Question: My Requirement is i need to display my ListBox with Some Images in Circle View like Below image

i search more but i didn't find any thing
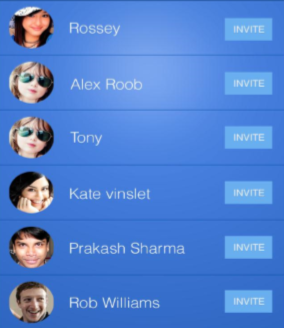
Answer: In XAML you want to make the circle using an Ellipse control. Then give it an ImageBrush fill.
'''
<Ellipse>
<Ellipse.Fill>
<ImageBrush ImageSource="YourImage.png"/>
</Ellipse.Fill>
</Ellipse>
'''